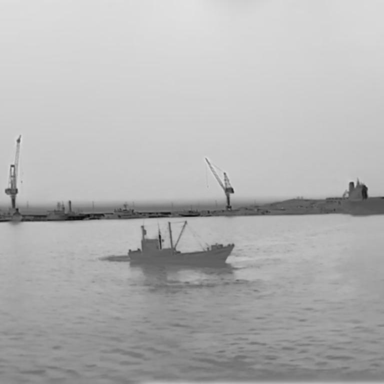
There is a bulk_carrier in the infrared image.